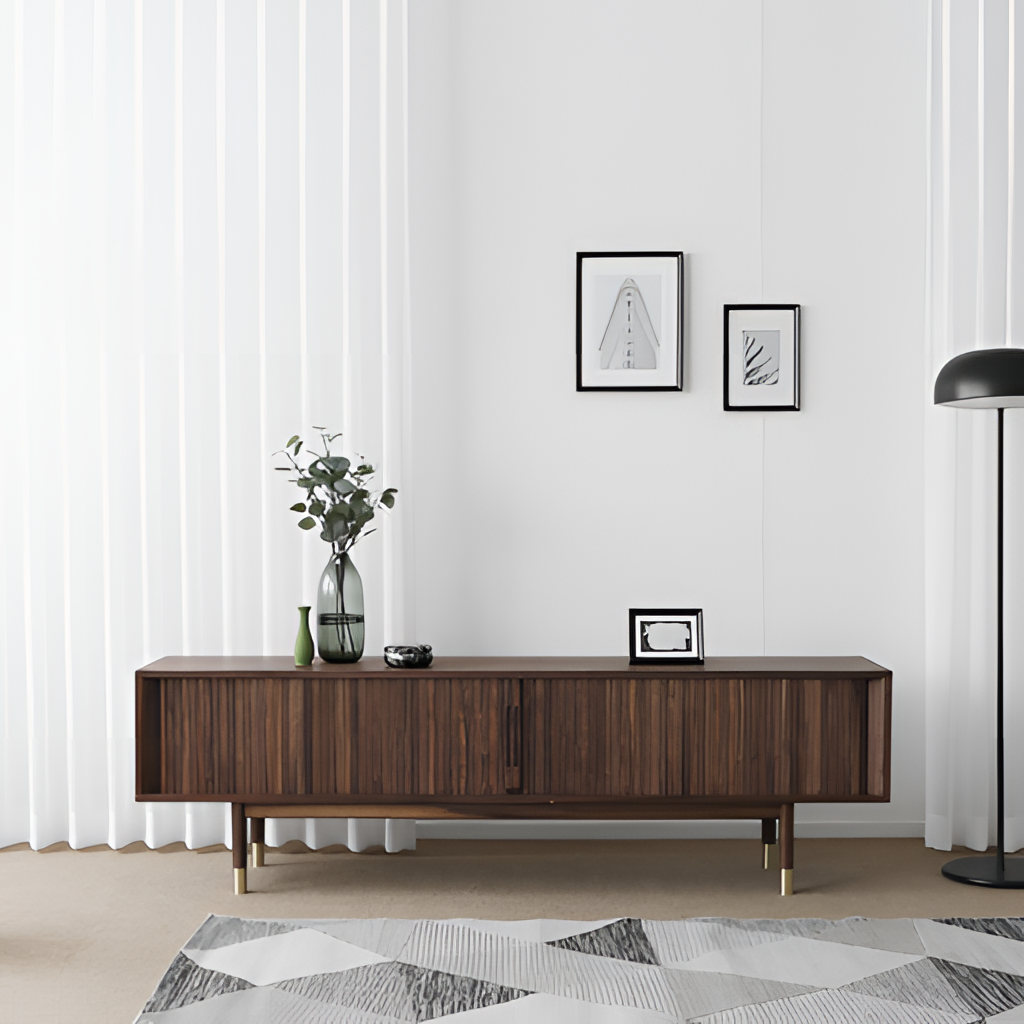
wood sideboard, living room, minimalist, beige carpet flooring, with geometric pattern, fabric wallpaper, with solid pattern